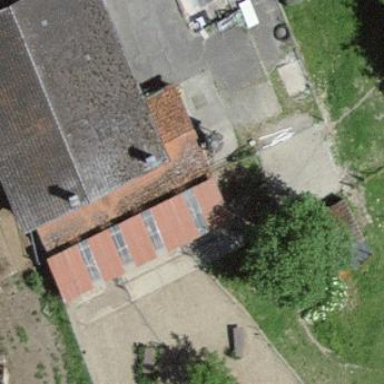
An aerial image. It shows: Sty building.